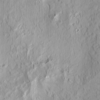
Label: not_dusty